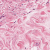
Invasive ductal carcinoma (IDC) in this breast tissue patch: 0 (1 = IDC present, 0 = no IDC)